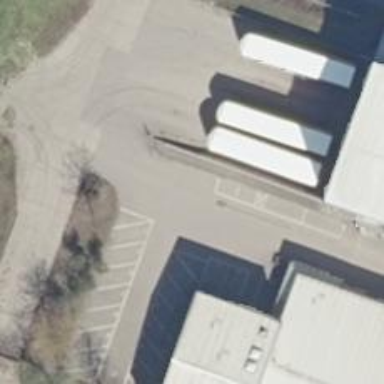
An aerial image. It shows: Parking aisle designated as service road.